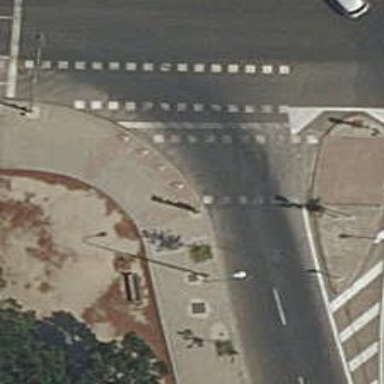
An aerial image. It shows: Zebra crossing with traffic signals.